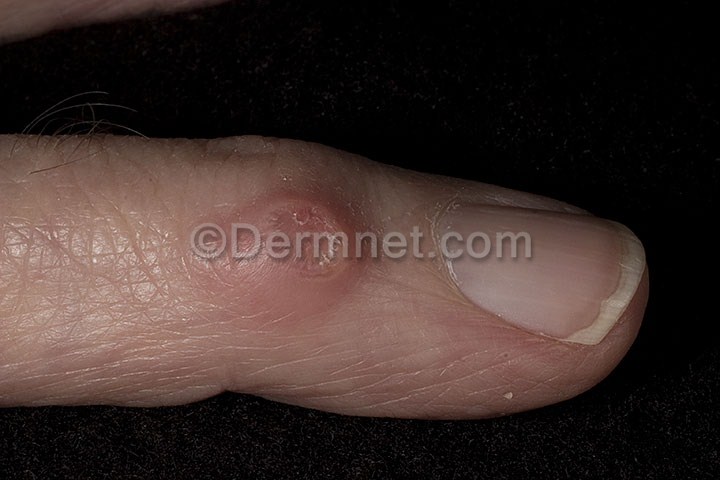
Disease: Nail Fungus and other Nail Disease